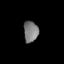
Tissue: skin
Cell type: Epithelial cells
Senescence score: 0.9445
Nuclear area (px): 303
Mean DAPI intensity: 123.277